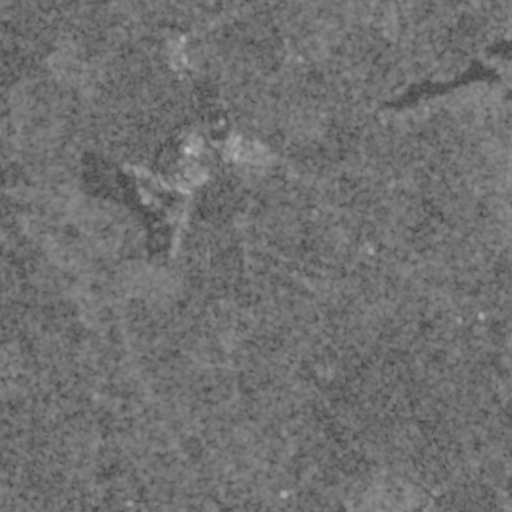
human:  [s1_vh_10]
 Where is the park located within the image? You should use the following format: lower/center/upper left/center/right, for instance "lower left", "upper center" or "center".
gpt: The park is located in the center of the image.
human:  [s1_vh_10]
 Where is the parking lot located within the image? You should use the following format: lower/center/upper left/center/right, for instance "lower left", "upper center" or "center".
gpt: The parking lot is located in the center right of the image.
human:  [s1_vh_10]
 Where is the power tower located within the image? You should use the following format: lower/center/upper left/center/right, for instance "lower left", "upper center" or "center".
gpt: There is no power tower in the image.

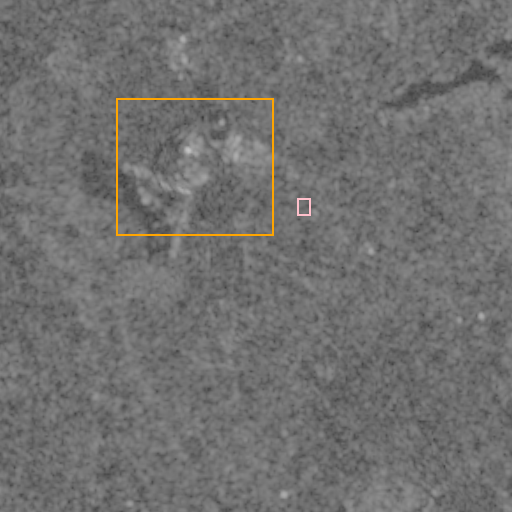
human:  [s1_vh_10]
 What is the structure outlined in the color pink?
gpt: The structure outlined in pink is a park.
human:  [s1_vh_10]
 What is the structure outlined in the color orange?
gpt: The structure outlined in orange is a quarry.
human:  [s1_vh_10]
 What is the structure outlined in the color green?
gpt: There is no green outline.